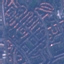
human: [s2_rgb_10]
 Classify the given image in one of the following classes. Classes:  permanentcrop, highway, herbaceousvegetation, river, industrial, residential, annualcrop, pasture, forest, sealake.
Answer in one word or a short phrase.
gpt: Residential